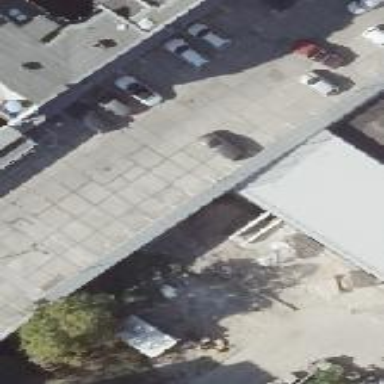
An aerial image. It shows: Rooftop parking area.